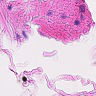
Metastatic tissue present: no